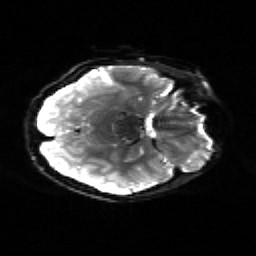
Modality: sbref
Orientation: axial
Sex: male
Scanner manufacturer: siemens
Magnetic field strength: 3 T
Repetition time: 5 s
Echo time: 0.071 s